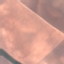
Land use / land cover: AnnualCrop